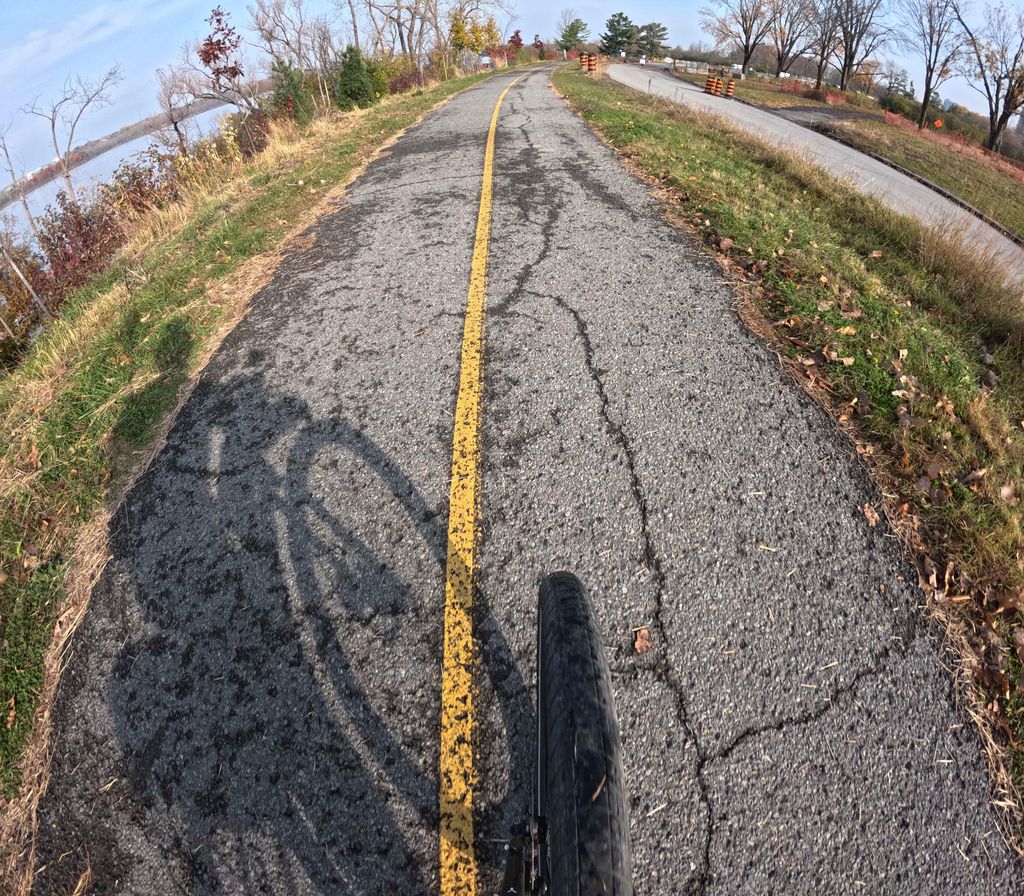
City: ottawa-gatineau